Aerial crown-view tile of a tropical tree (Barro Colorado Island, Panama), acquired 20241112:
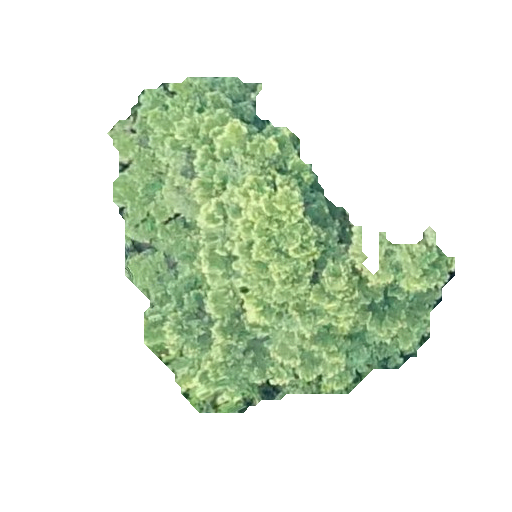
Species: Terminalia amazonia
GBIF accepted scientific name: Terminalia amazonica
Crown area: 110.818 m²